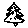
Label: tree